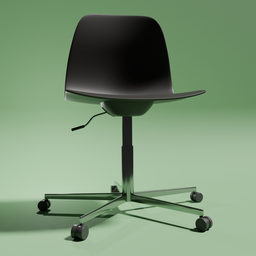
Label: furniture